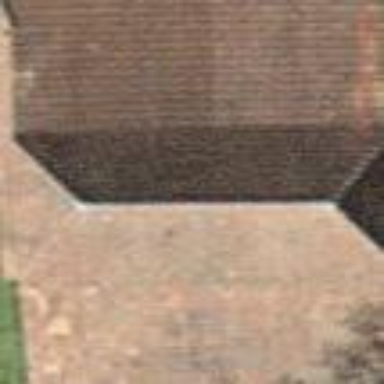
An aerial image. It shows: Barn.